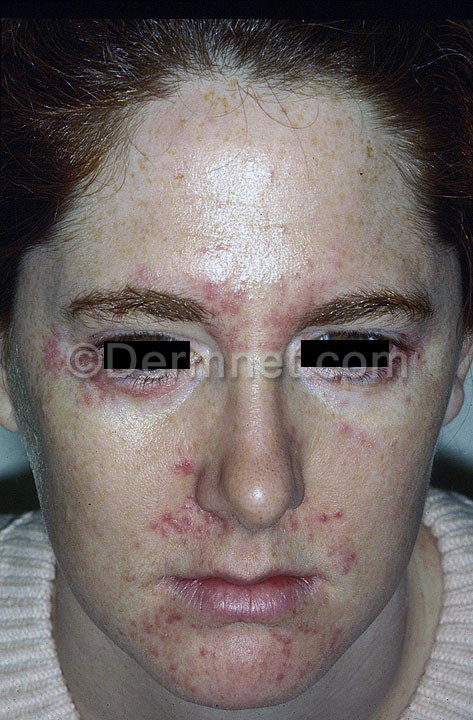
Disease: Acne and Rosacea Photos